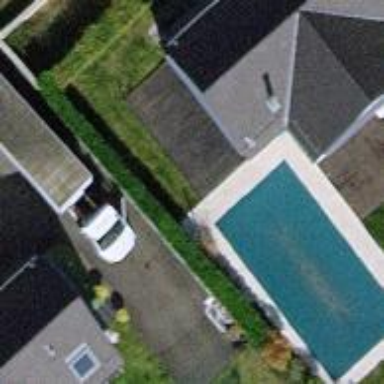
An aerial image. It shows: Swimming pool located in leisure land.